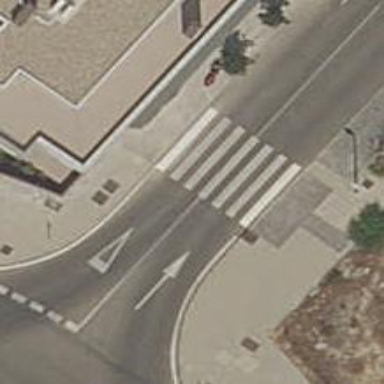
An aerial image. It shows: Zebra crossing on the road.